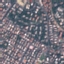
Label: Residential